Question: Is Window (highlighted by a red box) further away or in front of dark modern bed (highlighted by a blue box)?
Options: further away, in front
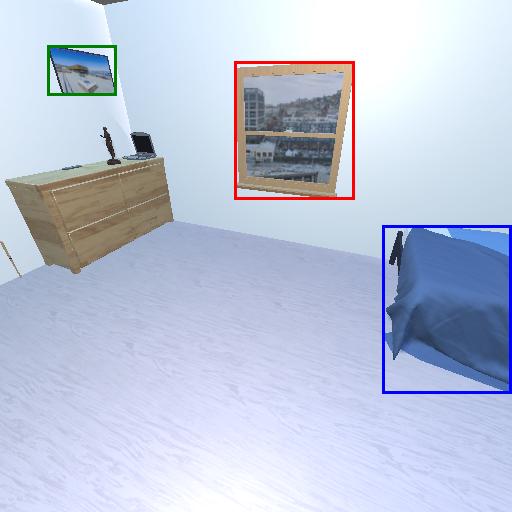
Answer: further away